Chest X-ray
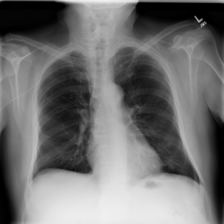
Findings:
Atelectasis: negative
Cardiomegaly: negative
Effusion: negative
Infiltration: negative
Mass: negative
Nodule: negative
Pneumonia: negative
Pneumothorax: negative
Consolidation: negative
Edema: negative
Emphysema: negative
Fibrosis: negative
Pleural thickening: negative
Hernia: negative